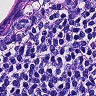
Metastatic tissue present: no